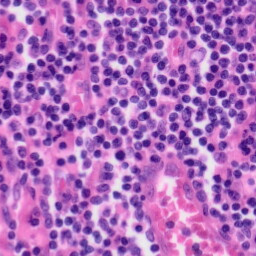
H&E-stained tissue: Tonsil